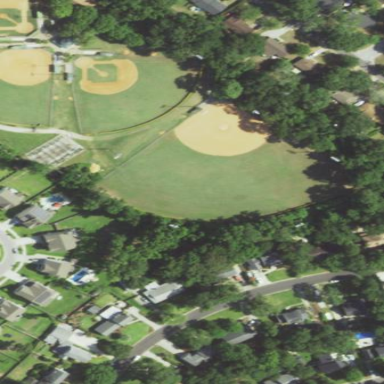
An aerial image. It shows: Baseball pitch for leisure land activities.